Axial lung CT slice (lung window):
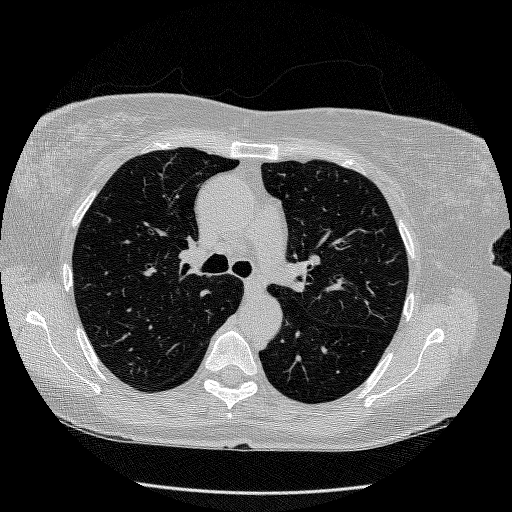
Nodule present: no